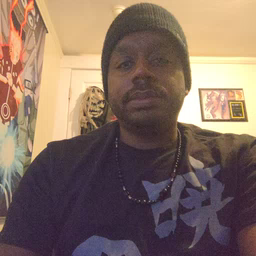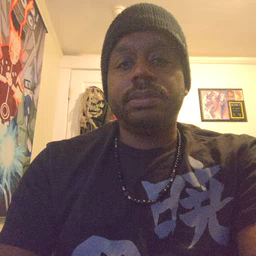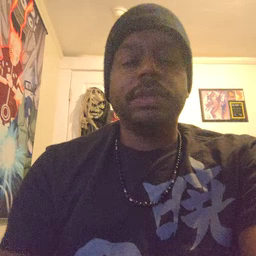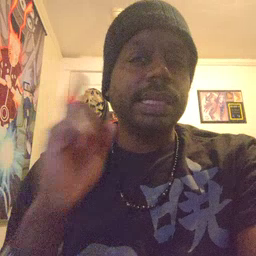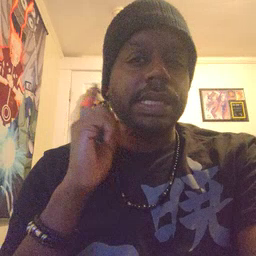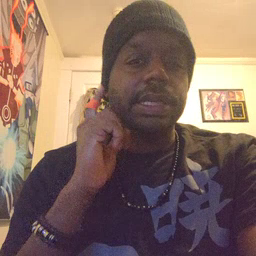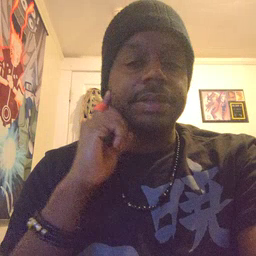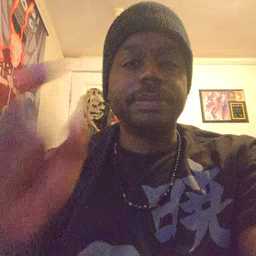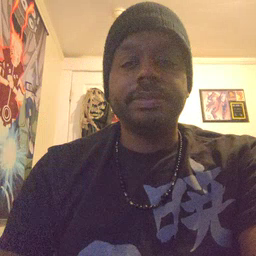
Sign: hear